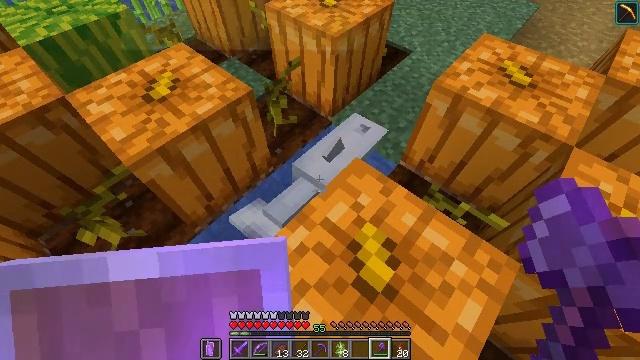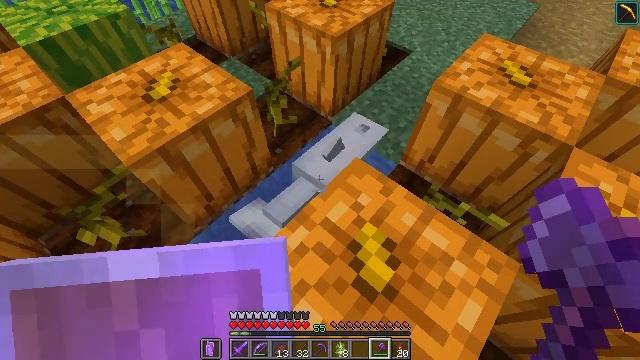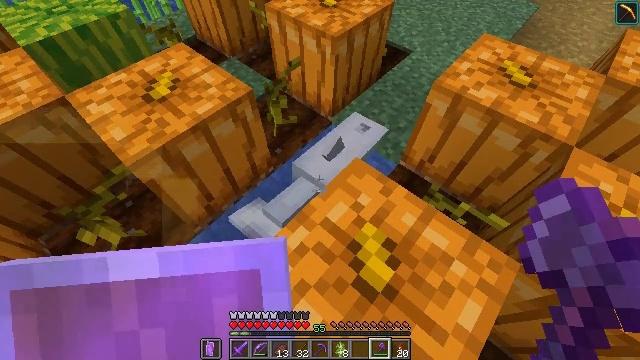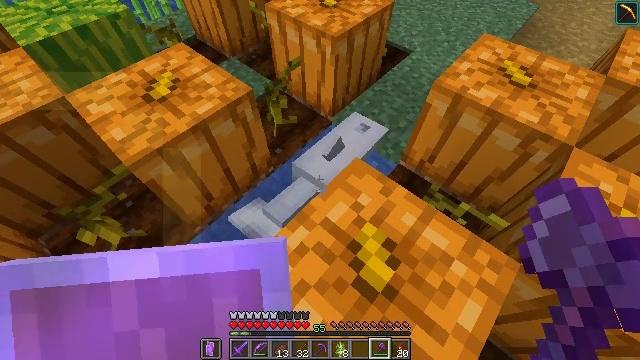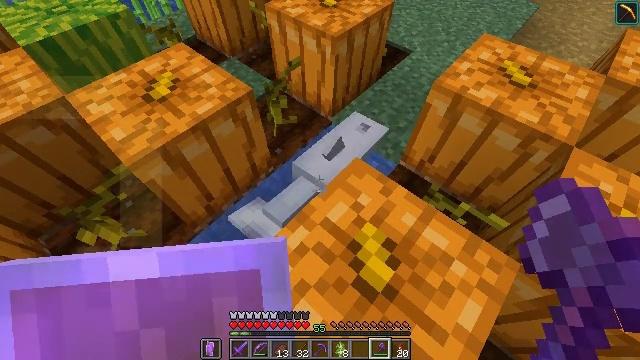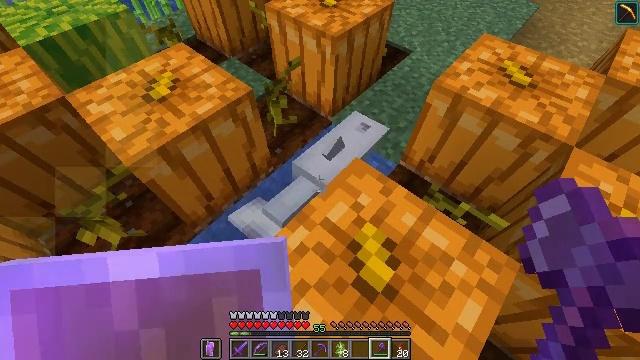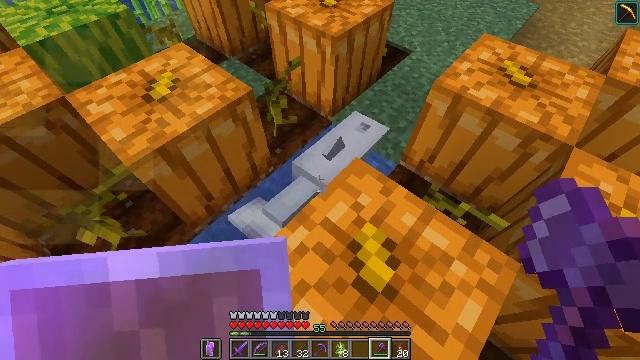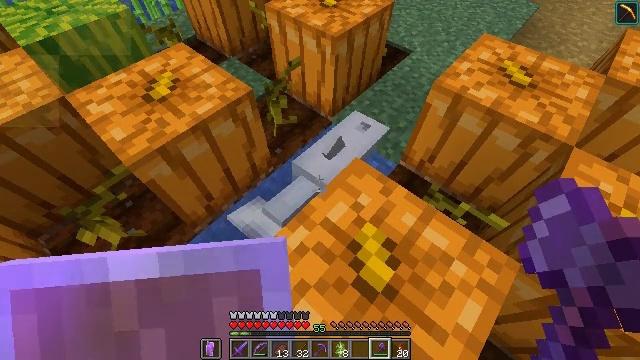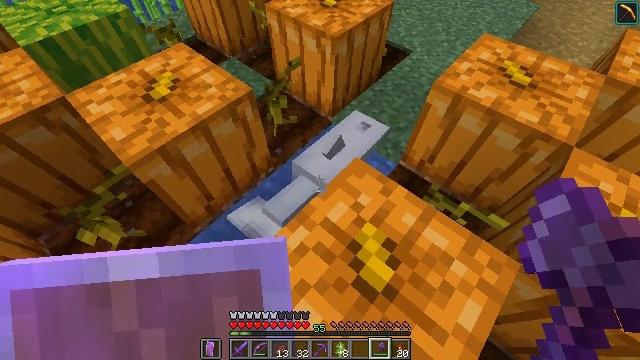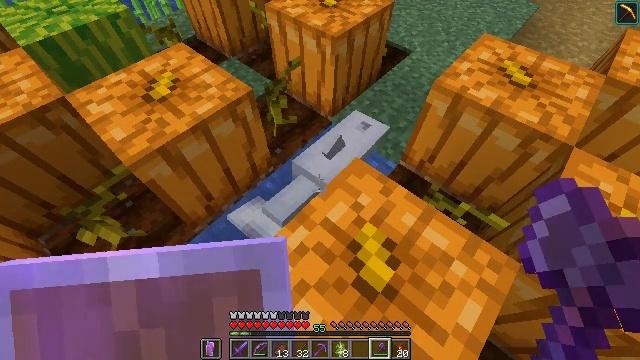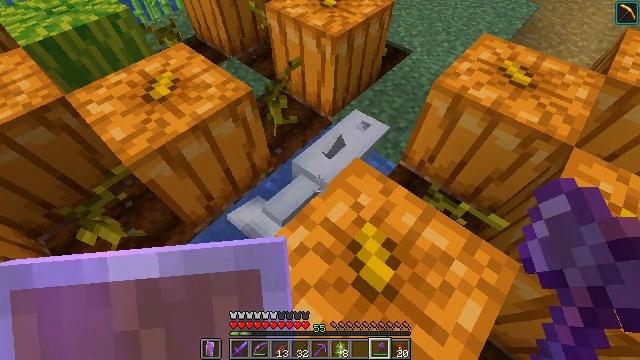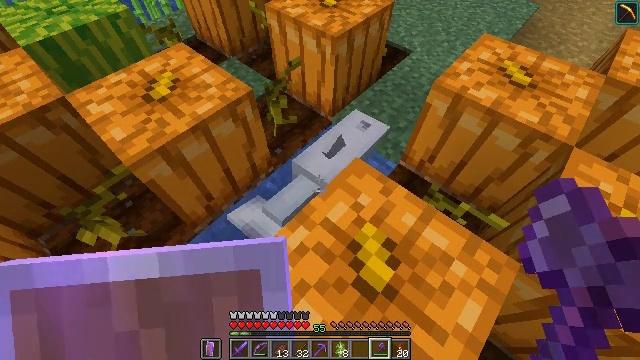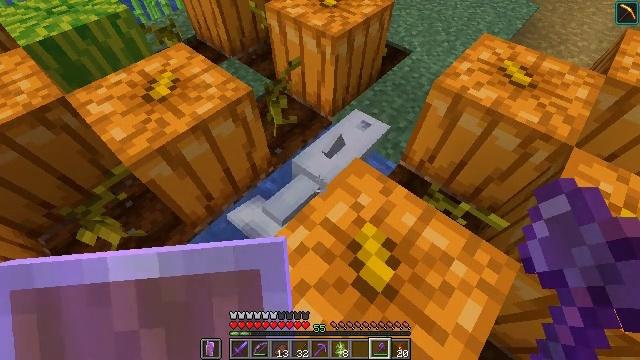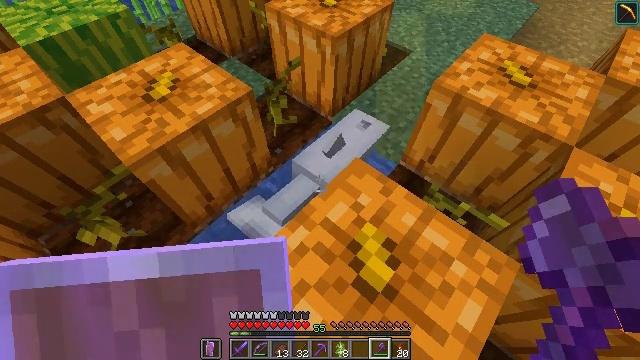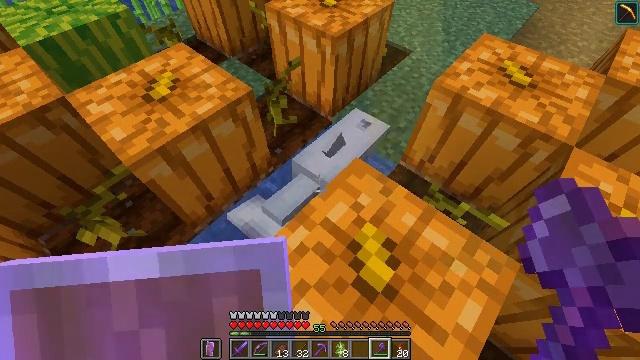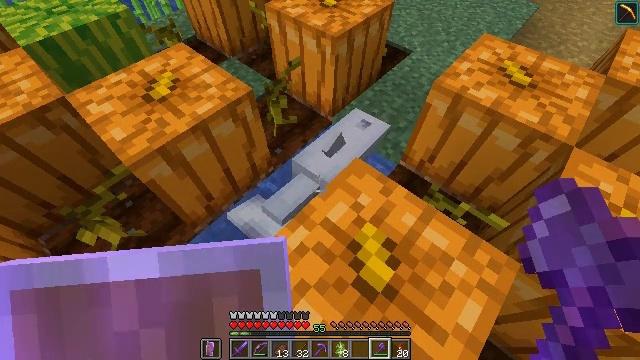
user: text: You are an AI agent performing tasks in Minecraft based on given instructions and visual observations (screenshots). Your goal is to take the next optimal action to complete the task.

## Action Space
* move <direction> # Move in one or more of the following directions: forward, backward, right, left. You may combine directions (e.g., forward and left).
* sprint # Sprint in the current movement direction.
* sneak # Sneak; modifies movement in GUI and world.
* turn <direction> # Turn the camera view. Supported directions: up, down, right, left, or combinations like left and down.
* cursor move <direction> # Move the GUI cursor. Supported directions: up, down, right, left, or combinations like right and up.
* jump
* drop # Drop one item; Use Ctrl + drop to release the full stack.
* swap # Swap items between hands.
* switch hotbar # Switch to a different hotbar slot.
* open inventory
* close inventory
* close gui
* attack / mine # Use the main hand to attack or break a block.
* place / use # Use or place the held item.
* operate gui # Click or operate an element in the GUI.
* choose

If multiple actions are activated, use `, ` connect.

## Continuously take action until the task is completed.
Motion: motion action
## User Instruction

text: Clear birch leaves to get saplings.
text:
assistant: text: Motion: sneak
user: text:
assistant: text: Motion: sneak
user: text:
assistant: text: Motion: sneak
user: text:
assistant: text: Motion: sneak
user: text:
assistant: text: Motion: sneak
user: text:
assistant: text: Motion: sneak
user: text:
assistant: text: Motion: sneak
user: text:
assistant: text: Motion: sneak
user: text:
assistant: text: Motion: sneak
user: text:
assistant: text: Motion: sneak
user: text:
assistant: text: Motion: sneak
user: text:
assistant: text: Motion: sneak
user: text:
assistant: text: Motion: sneak
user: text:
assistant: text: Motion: sneak
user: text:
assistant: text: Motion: sneak
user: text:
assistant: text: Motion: sneak
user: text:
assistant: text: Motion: sneak
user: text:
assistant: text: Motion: sneak
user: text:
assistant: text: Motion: sneak
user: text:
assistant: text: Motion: sneak
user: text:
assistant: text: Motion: sneak
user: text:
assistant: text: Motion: sneak
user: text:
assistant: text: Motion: sneak
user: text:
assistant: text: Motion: sneak
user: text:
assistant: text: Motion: sneak
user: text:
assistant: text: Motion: sneak
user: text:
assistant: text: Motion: sneak
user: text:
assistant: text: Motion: sneak
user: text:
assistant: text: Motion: sneak
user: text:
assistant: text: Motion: sneak